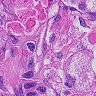
Metastatic tissue present: yes